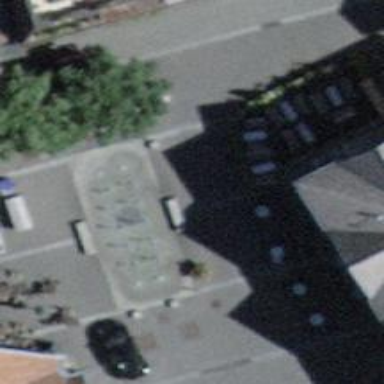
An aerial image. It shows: Fountain.